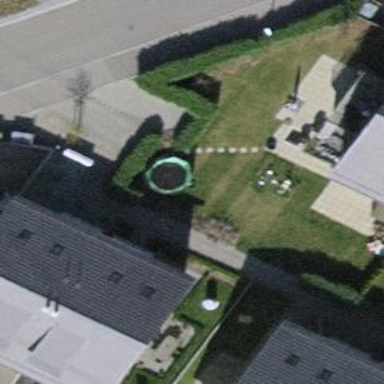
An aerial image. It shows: Semidetached house with gabled roof. The roof is flat in style.